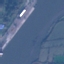
Land use / land cover class: River